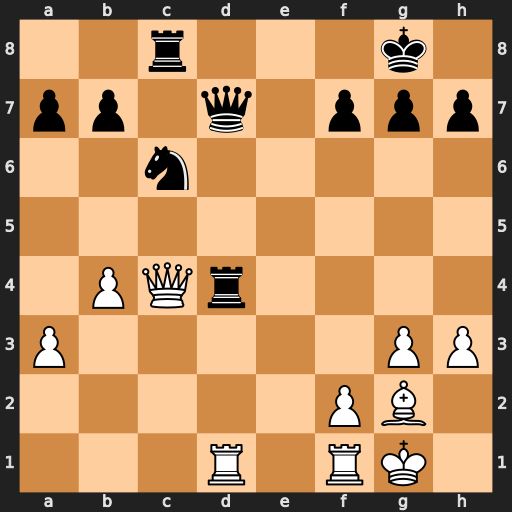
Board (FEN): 2r3k1/pp1q1ppp/2n5/8/1PQr4/P5PP/5PB1/3R1RK1
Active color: w
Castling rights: -
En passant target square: -
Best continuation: Bxc6 Rxd1 Bxd7 Rxc4 Rxd1